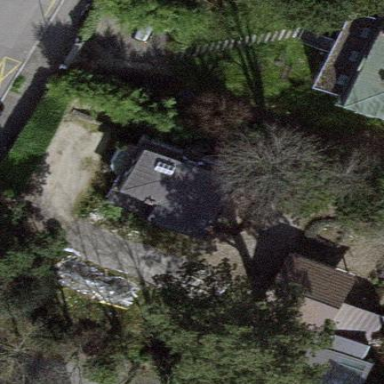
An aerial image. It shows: Garden enclosed by fence.